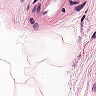
Metastatic tissue present: no